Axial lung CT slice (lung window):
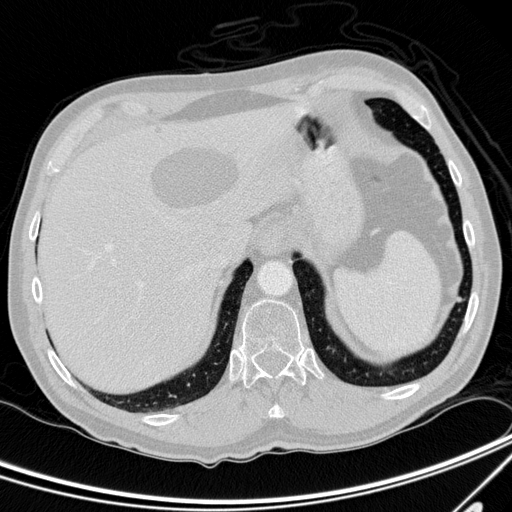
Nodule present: yes
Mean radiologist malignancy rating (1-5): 2.667